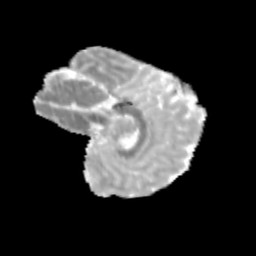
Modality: MD
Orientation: sagittal
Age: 11
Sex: male
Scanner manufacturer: siemens
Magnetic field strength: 3 T
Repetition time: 3.8 s
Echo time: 0.07 s